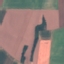
Land use / land cover: AnnualCrop